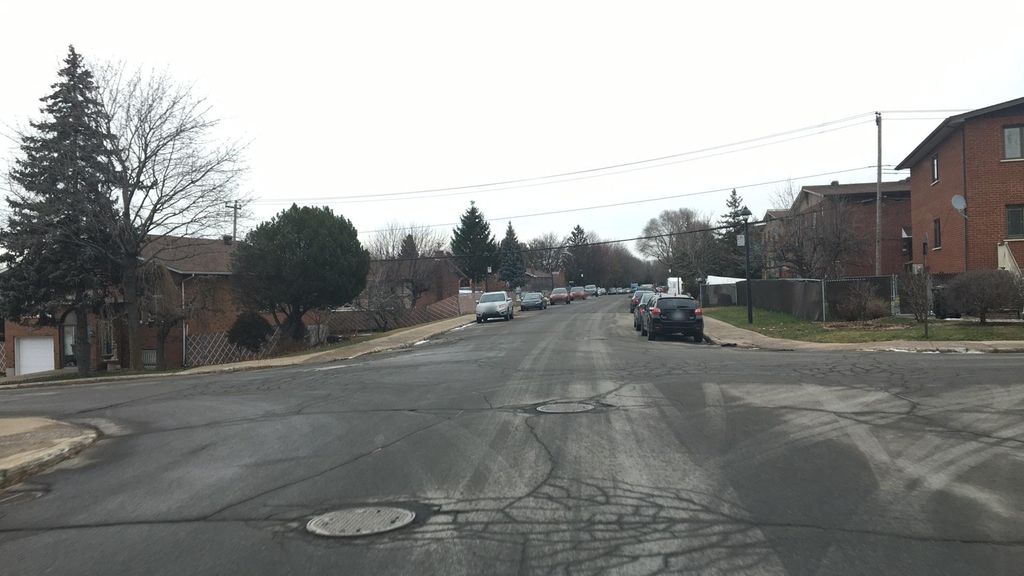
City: montreal